Aerial crown-view tile of a tropical tree (Barro Colorado Island, Panama), acquired 20240611:
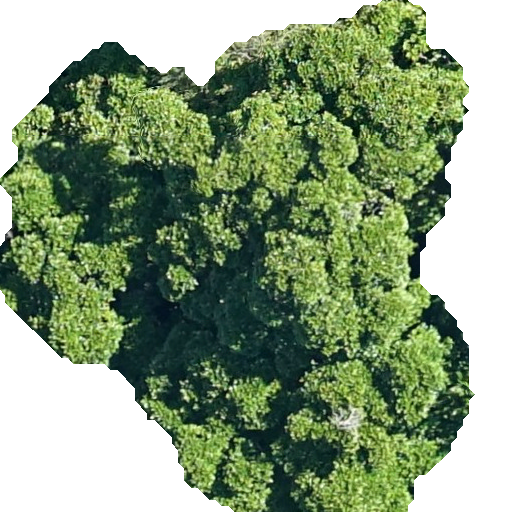
Species: Ficus obtusifolia
GBIF accepted scientific name: Ficus obtusifolia
Crown area: 279.893 m²